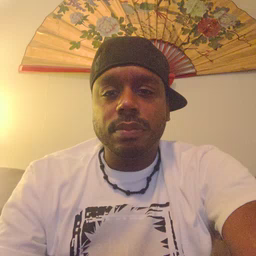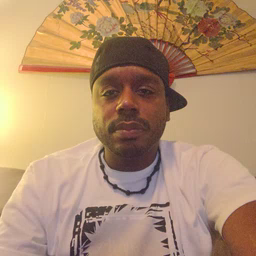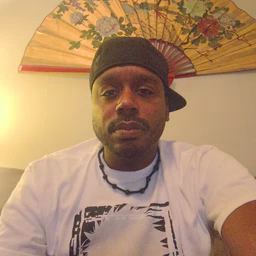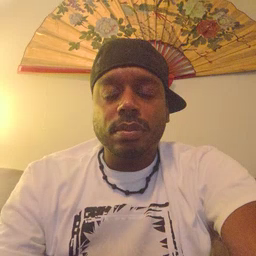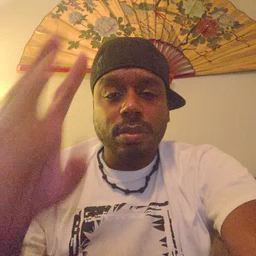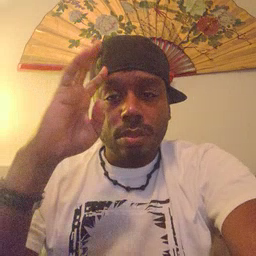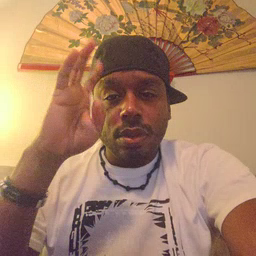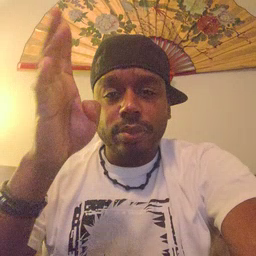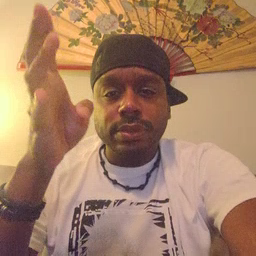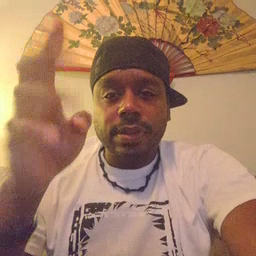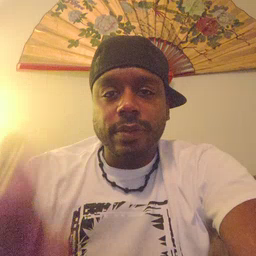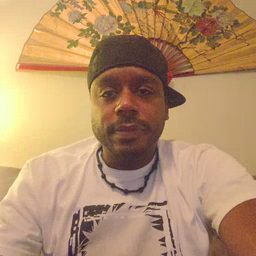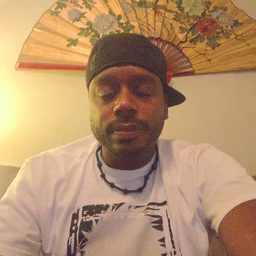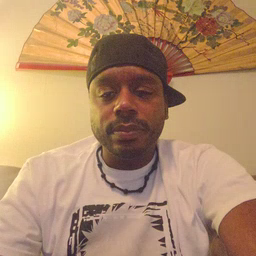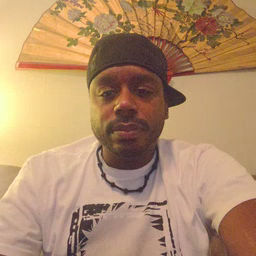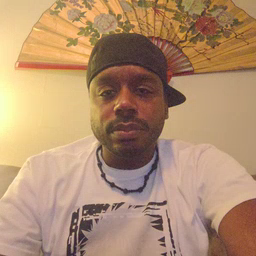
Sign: pretend